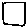
Label: square